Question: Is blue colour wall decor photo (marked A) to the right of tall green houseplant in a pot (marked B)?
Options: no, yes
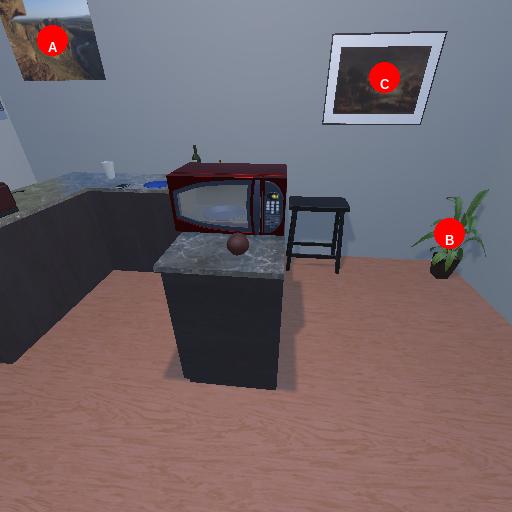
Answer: no